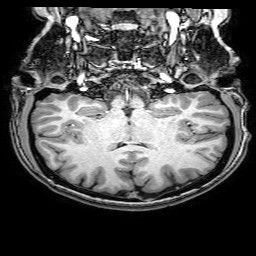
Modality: T1w
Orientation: sagittal
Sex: female
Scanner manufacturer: philips
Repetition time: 0.008112 s
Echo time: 0.00371 s